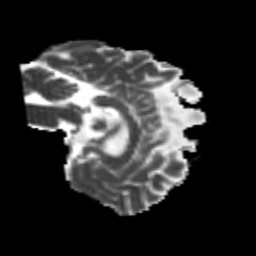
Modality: MD
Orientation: sagittal
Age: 21
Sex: male
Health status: healthy
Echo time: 0.074 s